Question: In Excel, it's pretty easy to fit a logarithmic trend line of a given set of trend line. Just click add trend line and then select "Logarithmic." Switching to R for more power, I am a bit lost as to which function should one use to generate this.
To generate the graph, I used 'ggplot2' with the following code.
'''
ggplot(data, aes(horizon, success)) + geom_line() + geom_area(alpha=0.3)+
stat_smooth(method='loess')
'''
But the code does local polynomial regression fitting which is based on averaging out numerous small linear regressions. My question is whether there is a log trend line in R similar to the one used in Excel.
An alternative I am looking for is to get an log equation in form y = (c*ln(x))+b; is there a coef() function to get 'c' and 'b'?
Let my data be:
'''
c(0.599885189,0.588404133,0.577784156,0.567164179,0.556257176,
0.545350172,0.535112897,0.52449292,0.51540375,0.507271336,0.499904325,
0.498851894,0.498851894,0.497321087,<PHONE>,0.495885955,0.494068121,
0.492154612,0.490145427,0.486892461,0.482395714,0.477229238,0.471010333)
'''
The above data are y-points while the x-points are simply integers from 1:length(y) in increment of 1. In Excel: I can simply plot this and add a logarithmic trend line and the result would look:

With black being the log. In R, how would one do this with the above dataset?
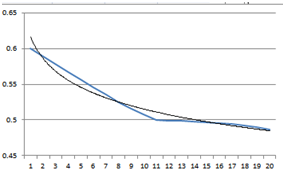
Answer: You can easily specify alternative smoothing methods (such as 'lm()', linear least-squares fitting) and an alternative formula
'''
library(ggplot2)
g0 <- ggplot(dat, aes(horizon, success)) + geom_line() + geom_area(alpha=0.3)
g0 + stat_smooth(method="lm",formula=y~log(x),fill="red")
'''
The confidence bands are automatically included: I changed the color to make them visible since they're very narrow. You can use 'se=FALSE' in 'stat_smooth' to turn them off.

The other answer shows you how to get the coefficients:
'''
coef(lm(success~log(horizon),data=dat))
'''
I can imagine you might next want to add the equation to the graph: see <URL>